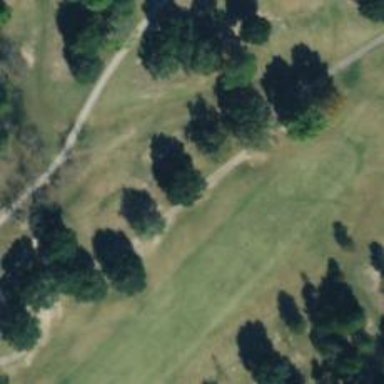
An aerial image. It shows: Path for golf carts.